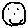
Label: smiley face